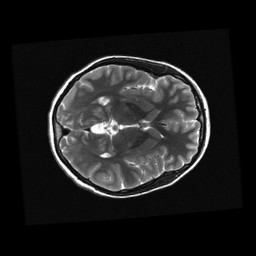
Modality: T2w
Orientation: axial
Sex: female
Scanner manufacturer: ge
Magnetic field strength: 3 T
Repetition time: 5 s
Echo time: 0.101 s